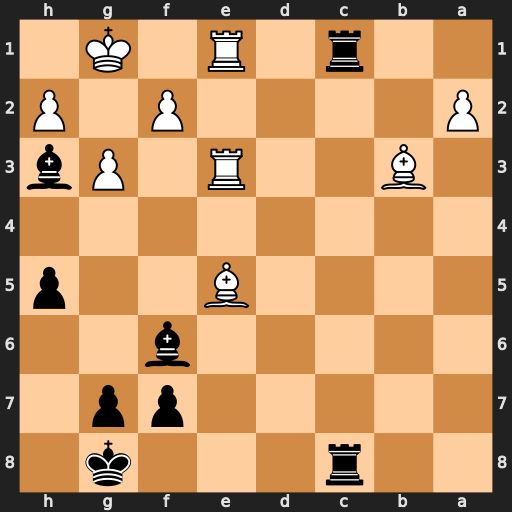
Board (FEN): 2r3k1/5pp1/5b2/4B2p/8/1B2R1Pb/P4P1P/2r1R1K1
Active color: b
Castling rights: -
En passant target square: -
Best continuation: Rxe1+ Rxe1 Bxe5